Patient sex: M
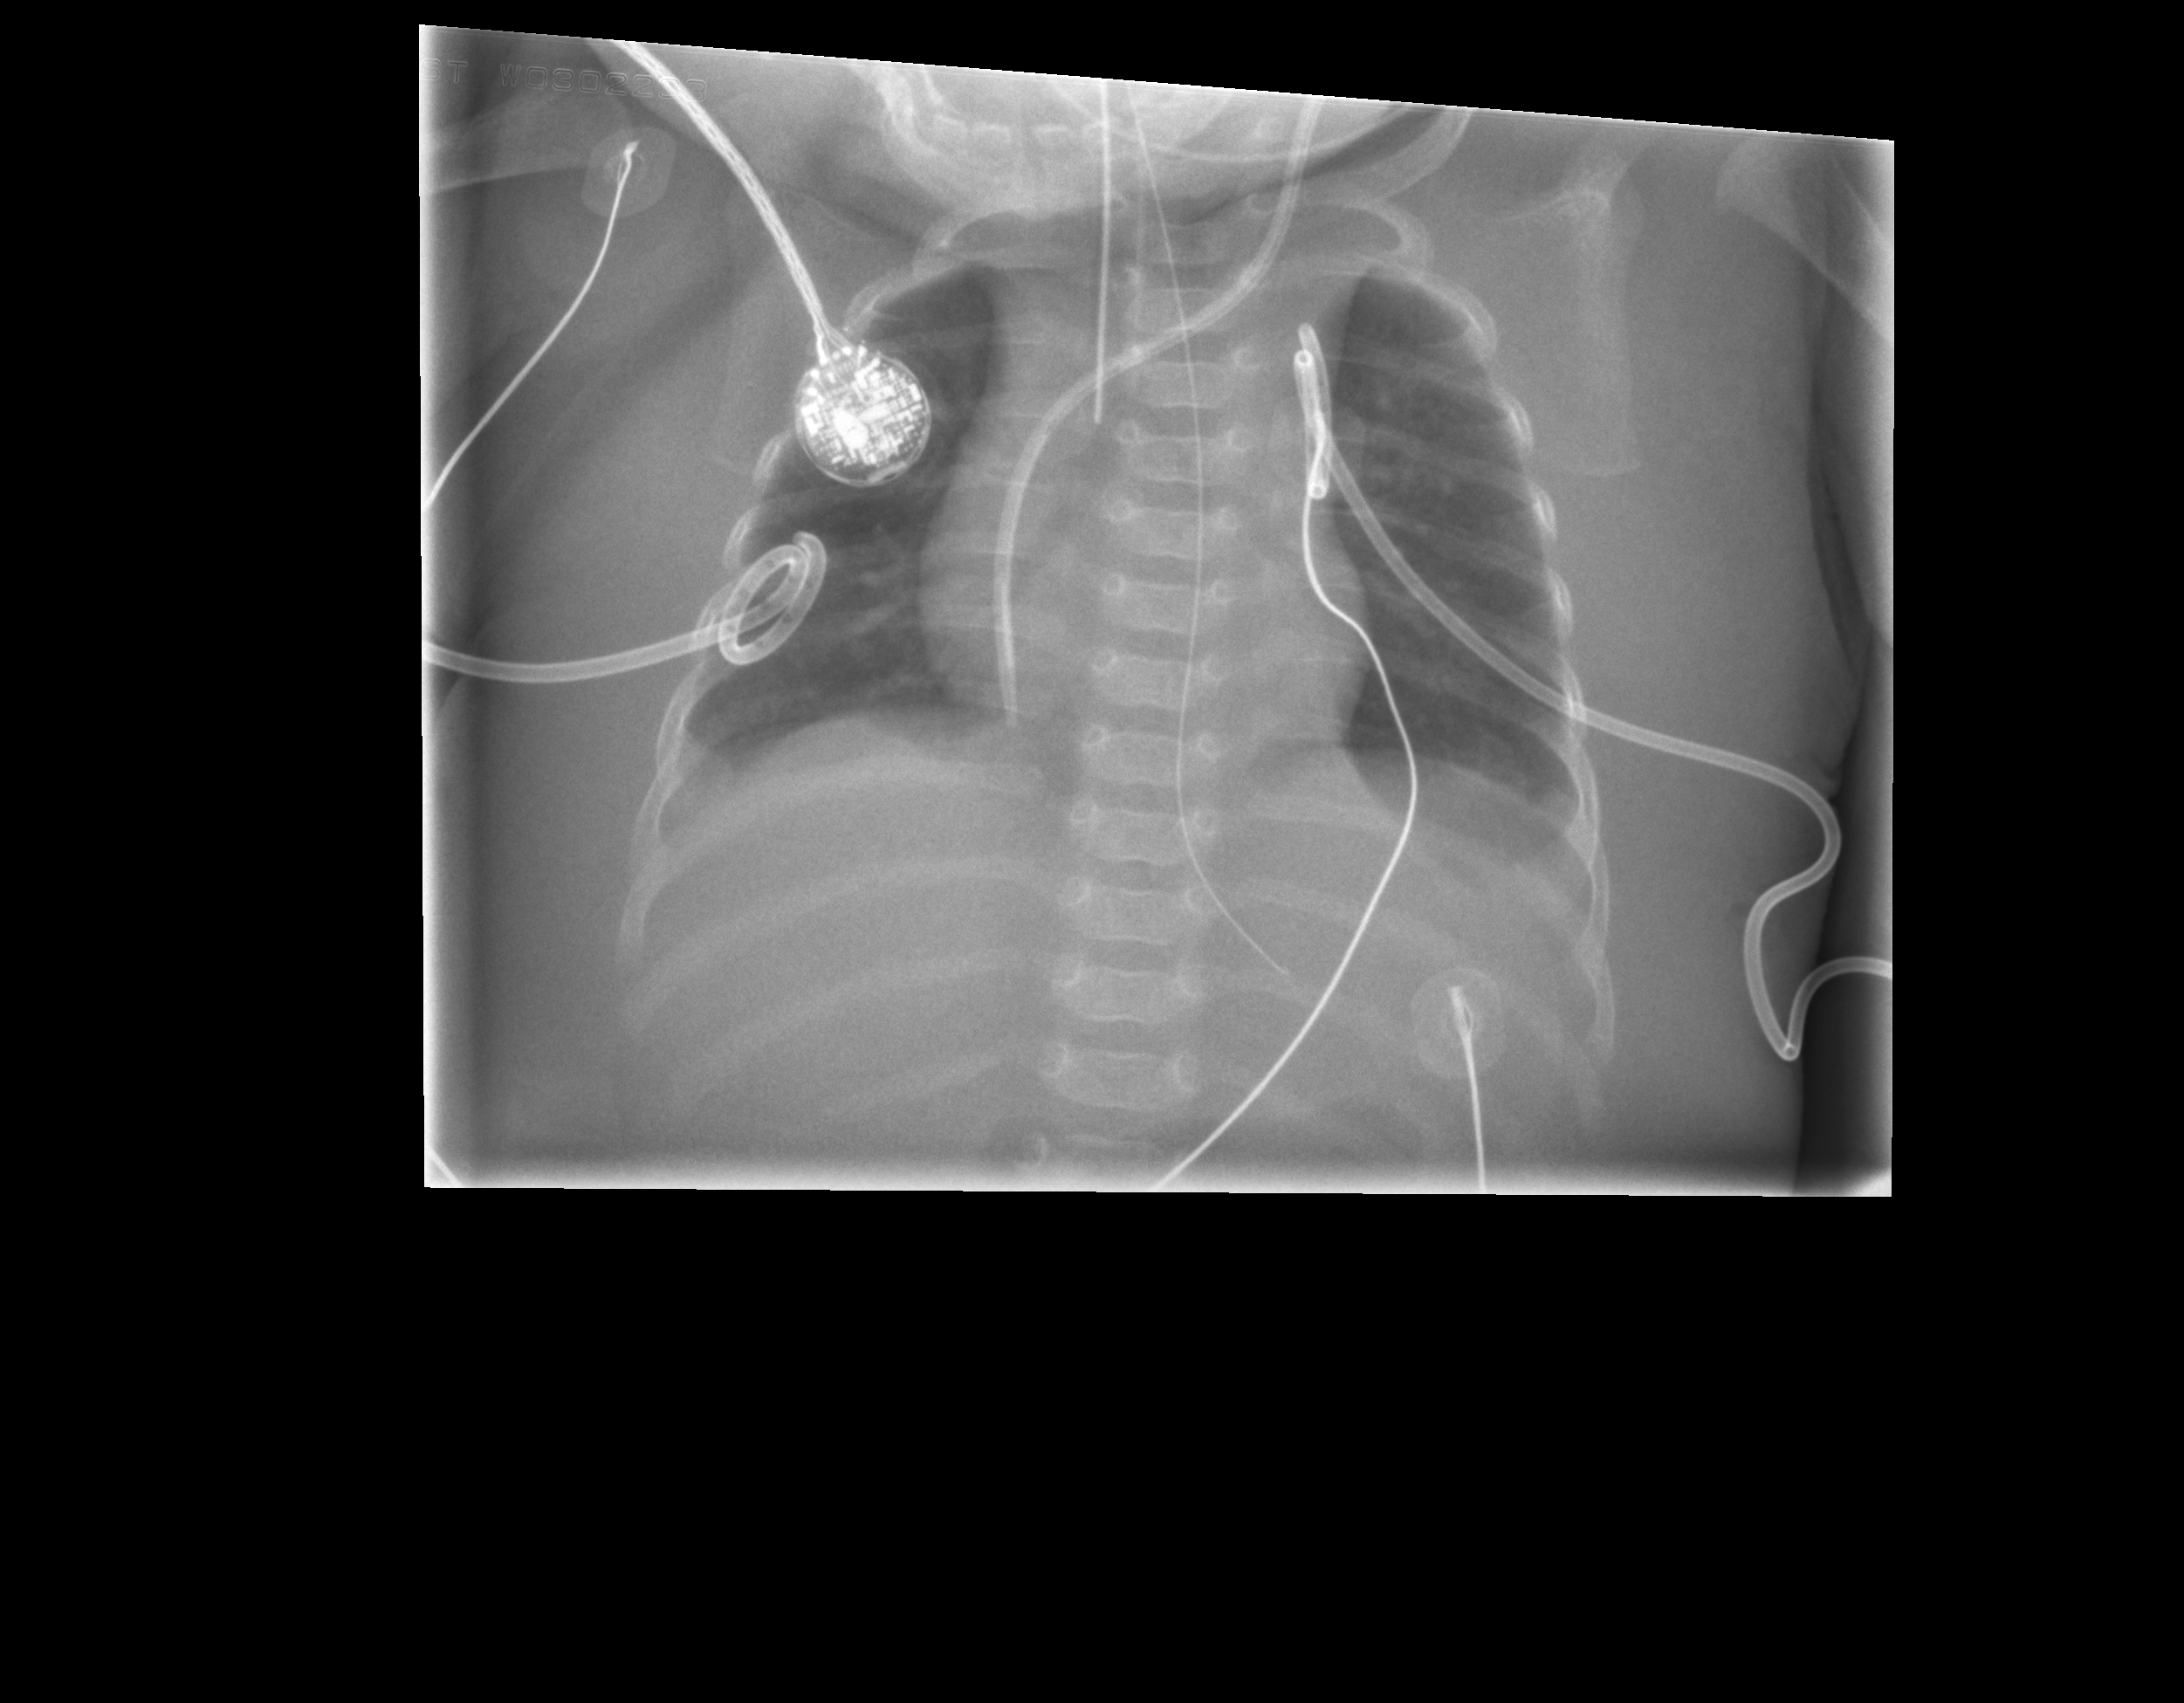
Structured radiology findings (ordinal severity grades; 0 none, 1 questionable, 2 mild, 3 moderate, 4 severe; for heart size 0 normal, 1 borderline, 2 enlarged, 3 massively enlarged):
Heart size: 0
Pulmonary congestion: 0
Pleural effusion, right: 2
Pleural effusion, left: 2
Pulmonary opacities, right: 0
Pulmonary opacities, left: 0
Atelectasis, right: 0
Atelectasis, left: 0